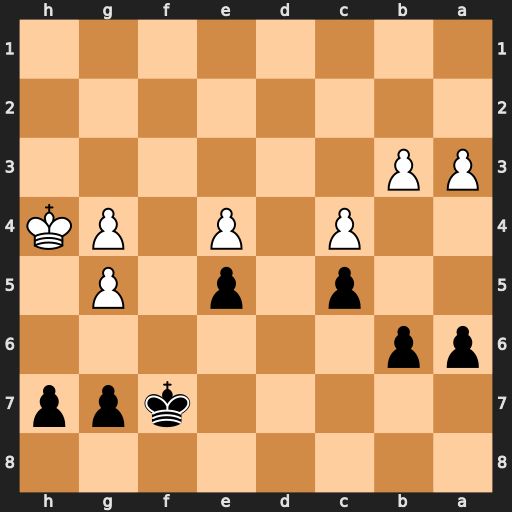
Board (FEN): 8/5kpp/pp6/2p1p1P1/2P1P1PK/PP6/8/8
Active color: b
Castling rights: -
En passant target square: -
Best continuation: Kg6 b4 cxb4 axb4 Kf7